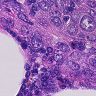
Metastatic tissue present: yes